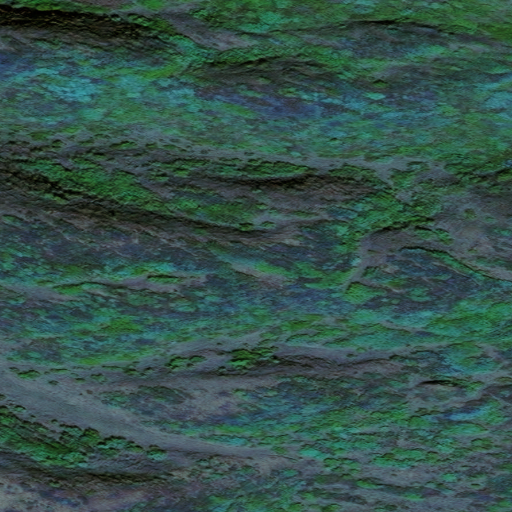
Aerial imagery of gap in Alaska named Hancock Pass containing only unknown